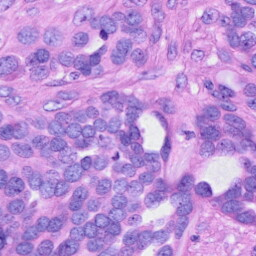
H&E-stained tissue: Ovarian